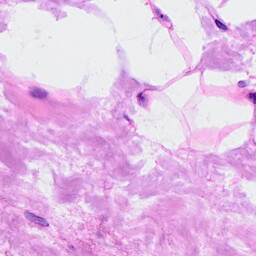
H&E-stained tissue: Breast